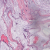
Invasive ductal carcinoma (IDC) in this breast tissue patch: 1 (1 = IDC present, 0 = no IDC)